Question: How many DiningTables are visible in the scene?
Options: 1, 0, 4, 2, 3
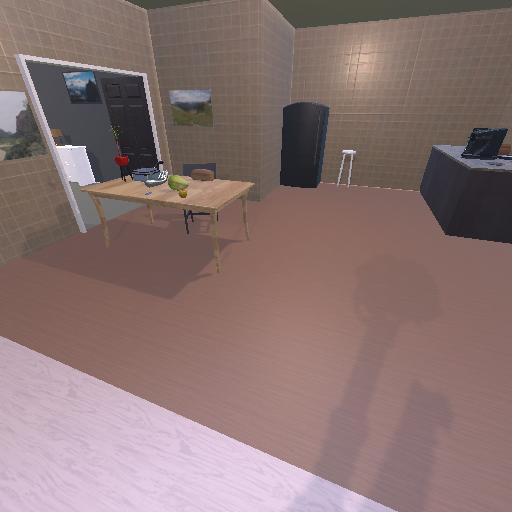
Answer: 1